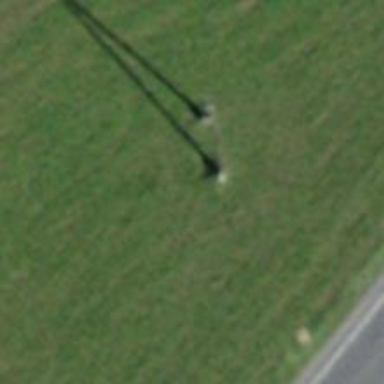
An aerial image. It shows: Power pole.